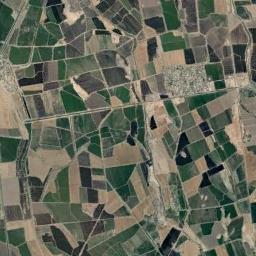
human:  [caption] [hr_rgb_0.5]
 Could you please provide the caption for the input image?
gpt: Many dense, neatly arranged dark green, light green, Khaki and brown mixed rectangular farmland of different sizes .

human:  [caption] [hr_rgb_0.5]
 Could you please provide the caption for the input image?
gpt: Lots of rectangular farmlands of different colors and sizes are arranged in neat rows .

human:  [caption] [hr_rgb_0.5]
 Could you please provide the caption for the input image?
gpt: There are some green and bare rectangular farmland .

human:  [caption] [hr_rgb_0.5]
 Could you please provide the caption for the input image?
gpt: There are many rectangular farmlands of different shades .

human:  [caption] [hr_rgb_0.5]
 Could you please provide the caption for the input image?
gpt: There are many rectangular farmlands of different sizes and different colors .